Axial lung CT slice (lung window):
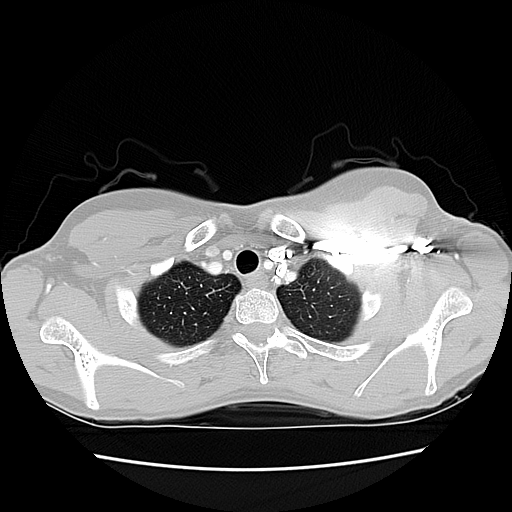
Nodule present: no